Question: In MSVC 2017 I've added two bitmaps as resources into a Win32 project
(in application settings I've selected "DLL").
An '.rc' file was created as a result.
In Linker settings I've set "No Entry Point" to "Yes /NOENTRY"
But when I try to build '.dll', I get these errors:

In msvc 2015 I get errors too.
What am I doing wrong?
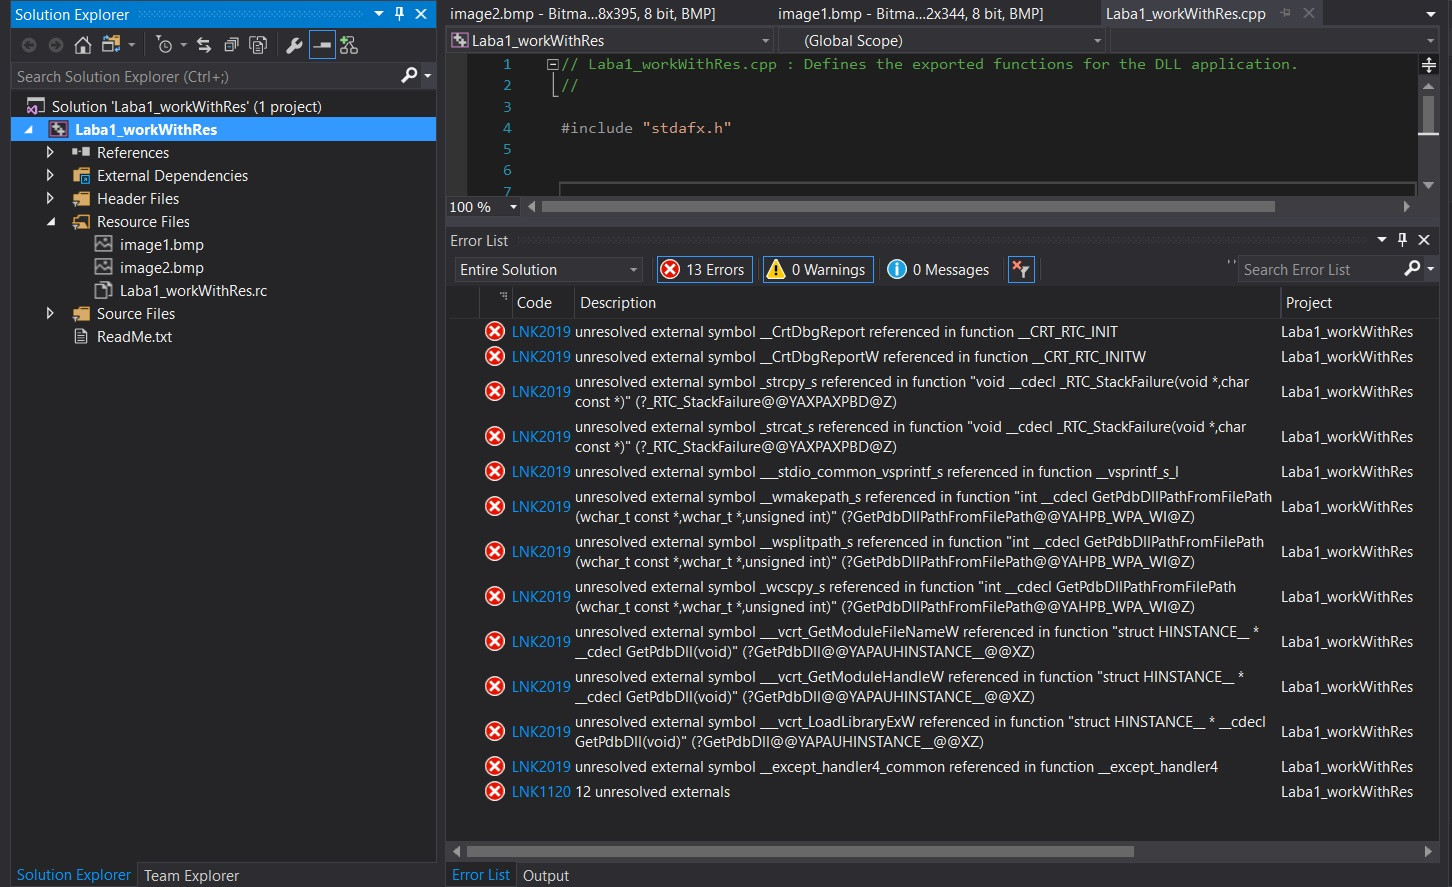
Answer: You should remove all the source files (.cpp) from your project. It looks like right now it still compiles some code (which probably originates from precompiled header "stdafx.h").